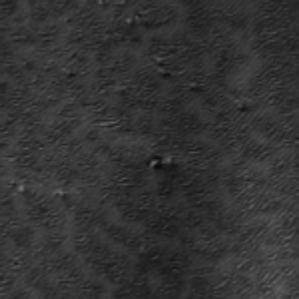
Label: frost